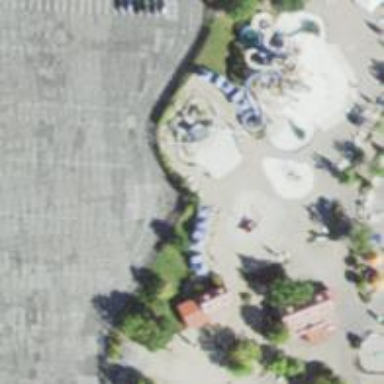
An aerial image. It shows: Water slide attraction.